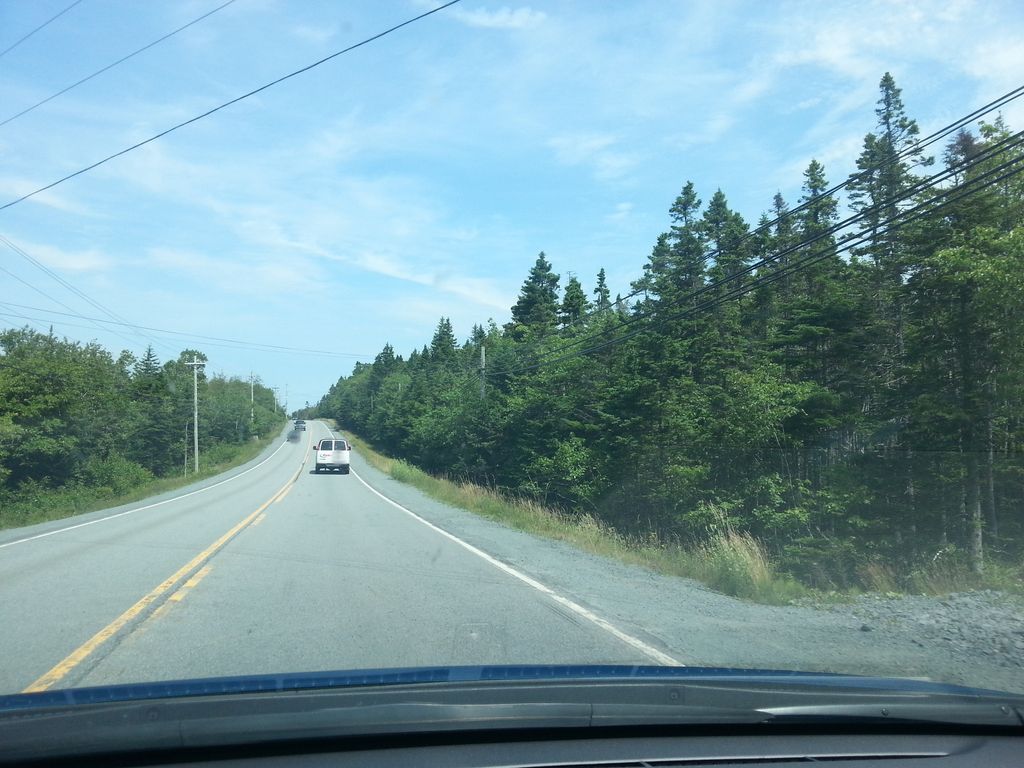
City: halifax